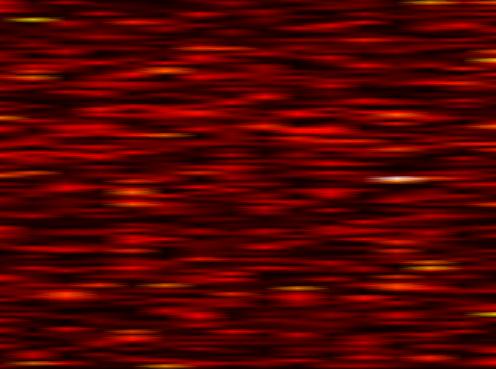
Label: OFDM